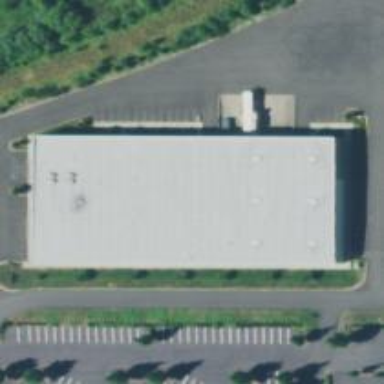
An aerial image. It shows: Building.